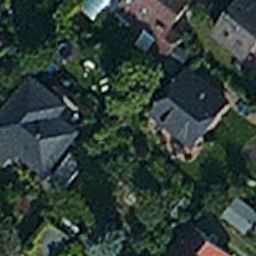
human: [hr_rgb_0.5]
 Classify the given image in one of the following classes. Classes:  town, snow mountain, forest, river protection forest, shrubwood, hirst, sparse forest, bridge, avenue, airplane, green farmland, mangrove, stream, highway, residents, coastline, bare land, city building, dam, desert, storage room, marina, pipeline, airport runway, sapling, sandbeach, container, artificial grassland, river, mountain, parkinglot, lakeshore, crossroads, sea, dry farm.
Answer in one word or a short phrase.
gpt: residents